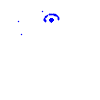
Particle: electron